Question: I seem to be having some issues when using the JOptionPane.showMessageDialog() method.
When I use the method the only thing that is set up correctly is the dialogs title. It doesn't want to display the text that I provide.
Here's the code that I'm using to try and create an alert:
'''
JOptionPane.showMessageDialog(null, "alert", "alert", JOptionPane.ERROR_MESSAGE);
'''
The code above provides the image below:

If someone could tell me what I'm doing wrong or if there is a different method that I'm supposed to be using, I would much appreciate it.
Edit:
My main class:
This creates a GUI where the user enters information "Host" and "DisplayName". When they click "Connect" a new thread is created (the ClientConnectSocket).
'''
public class Main extends JFrame {
public static JPanel contentPane;
private JTextField hostTxt;
public static JTextField displayNameTxt;
JLabel lblDisplayName = new JLabel("Display Name:");
JButton btnConnect = new JButton("Connect");
JLabel lblHost = new JLabel("Host:");
public static String username = "None :(";
public static String host = "localhost";
public static boolean connected = false;
/**
* Launch the application.
*/
public static void main(String[] args) {
EventQueue.invokeLater(new Runnable() {
public void run() {
try {
Main frame = new Main();
frame.setVisible(true);
} catch (Exception e) {
e.printStackTrace();
}
}
});
}
/**
* Create the frame.
*/
public Main() {
setType(Type.UTILITY);
setTitle("Java Chat Client - v0.1");
setDefaultCloseOperation(JFrame.EXIT_ON_CLOSE);
setBounds(100, 100, 390, 200);
contentPane = new JPanel();
this.setResizable(false);
contentPane.setBorder(new EmptyBorder(5, 5, 5, 5));
setContentPane(contentPane);
contentPane.setLayout(null);
lblHost.setBounds(60, 11, 56, 19);
contentPane.add(lblHost);
hostTxt = new JTextField();
hostTxt.setBounds(165, 10, 103, 20);
contentPane.add(hostTxt);
hostTxt.setColumns(10);
btnConnect.addActionListener(new ActionListener() {
public void actionPerformed(ActionEvent arg0) {
if (hostTxt.getText() == null || displayNameTxt.getText() == null){
}else{
Thread ccs = new ClientConnectSocket(hostTxt.getText(), displayNameTxt.getText());
ccs.start();
while (!connected){
//System.out.println("Not connected yet..");
try {
Thread.sleep(500);
} catch (InterruptedException e) {
e.printStackTrace();
}
}
System.out.println("Yey, connected");
username = displayNameTxt.getText();
host = hostTxt.getText();
EventQueue.invokeLater(new Runnable() {
public void run() {
try {
Chat frame = new Chat();
frame.setVisible(true);
} catch (Exception e) {
e.printStackTrace();
}
}
});
dispose();
}
}
});
btnConnect.setBounds((this.getWidth()/2)- 70, 76, 89, 23);
contentPane.add(btnConnect);
displayNameTxt = new JTextField();
displayNameTxt.setColumns(10);
displayNameTxt.setBounds(165, 45, 103, 20);
contentPane.add(displayNameTxt);
lblDisplayName.setBounds(60, 41, 95, 29);
contentPane.add(lblDisplayName);
this.getRootPane().setDefaultButton(btnConnect);
}
'''
ClientConnectSocket class:
'''
public class ClientConnectSocket extends Thread{
String host;
String name;
public ClientConnectSocket(String host, String displayName){
this.host = host;
this.name = displayName;
}
boolean b = true;
public void run(){
try{
while (b){
Socket server = new Socket(host, 6969);
System.out.println("Sending info to try and connect.");
BufferedWriter out = new BufferedWriter(new OutputStreamWriter(server.getOutputStream()));
out.write("method=connect:displayName="+ name);
out.flush();
Thread.sleep(500);
InputStream in = server.getInputStream();
StringBuffer sb = new StringBuffer();
byte[] buffer = new byte[1024];
int buf;
while ((buf = in.read(buffer)) != -1){
String line = new String(buffer, 0, buf);
sb.append(line);
}
in.close();
System.out.println(sb.toString() + " || " + sb.toString().equalsIgnoreCase("connect"));
if (sb.toString().equalsIgnoreCase("connect")){
//Allow them to connect
Main.connected = true;
}else if(sb.toString().equalsIgnoreCase("invalid:Username")){
//Tell them they have username already taken;
JOptionPane.showMessageDialog(null, "alert", "alert", JOptionPane.ERROR_MESSAGE);
b = false;
}
server.close();
out.close();
in.close();
b = false;
}
}catch (Exception e){
System.exit(2);
e.printStackTrace();
}
}
'''
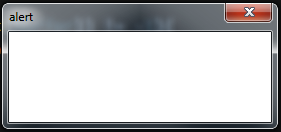
Answer: Your posted code snippet suggests that you're running into a Swing threading issue. If your program is a Swing GUI, then most of the above code needs to be called off of the Swing EDT or vent ispatch hread, while any Swing calls, including displaying the JOptionPane should be called the EDT. For more specific help, consider telling and showing more about your code and your use of background threading.
---
OK, so that code is in a background thread. So now you must take care to show your JOptionPane on the EDT. Consider making these changes:
'''
} else if(sb.toString().equalsIgnoreCase("invalid:Username")) {
b = false;
SwingUtilities.invokeLater(new Runnable() {
@Override
public void run() {
JOptionPane.showMessageDialog(null, "alert", "alert",
JOptionPane.ERROR_MESSAGE);
}
});
}
'''
Note: code not tested by compiling or by running. Please be wary of typos.
---
As an aside, you've got other issues including that the connected variable should not be static. You also have threading issues:
'''
btnConnect.addActionListener(new ActionListener() {
public void actionPerformed(ActionEvent arg0) {
if (hostTxt.getText() == null || displayNameTxt.getText() == null) {
} else {
// .........
// ********** you should not have this type of code on the EDT
while (!connected) {
// ........
}
// ...............
}
}
});
'''